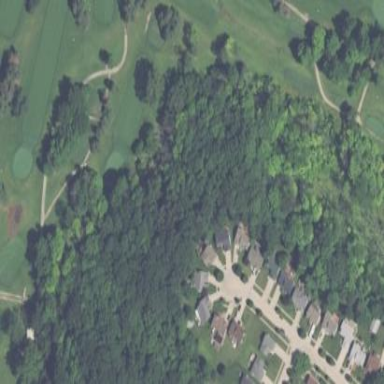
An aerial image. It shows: Golf course.